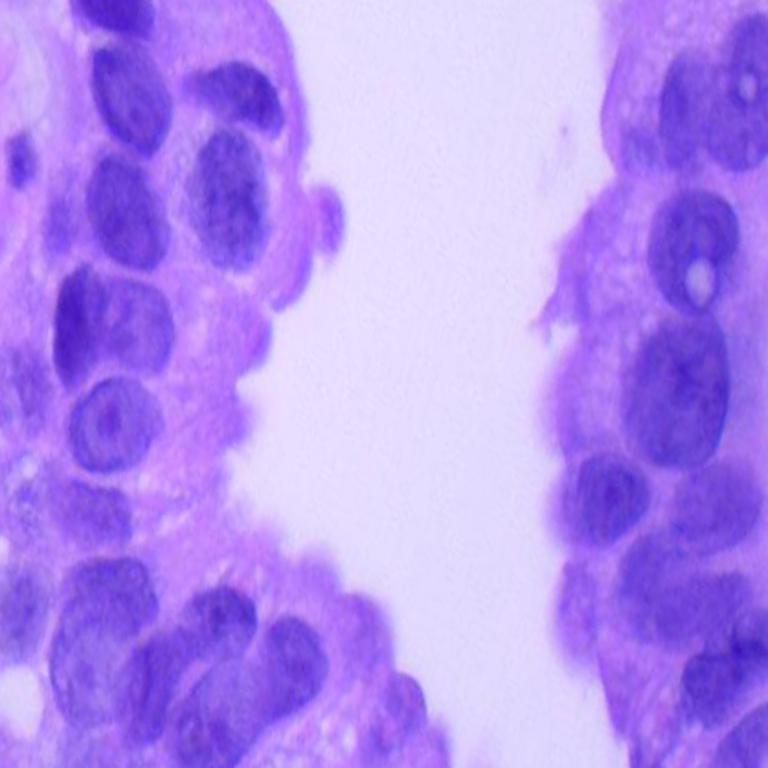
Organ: lung
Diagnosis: adenocarcinomas